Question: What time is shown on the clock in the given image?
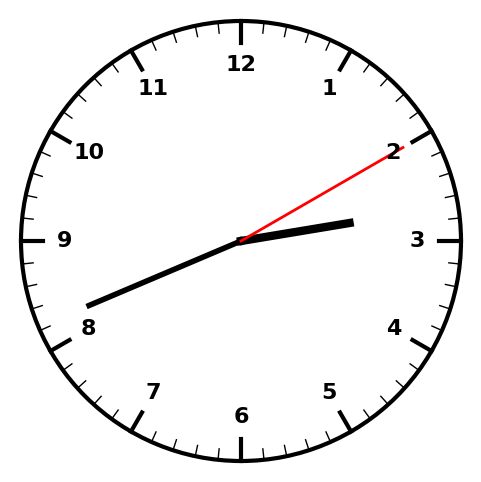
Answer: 02:41:10